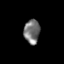
Tissue: skin
Cell type: Epithelial cells
Senescence score: 0.2196
Nuclear area (px): 370
Mean DAPI intensity: 119.462